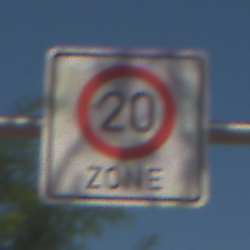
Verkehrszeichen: BeginnZone20
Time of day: MorningAfternoon
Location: Outdoor (Nature)
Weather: Clear
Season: Summer
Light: Natural